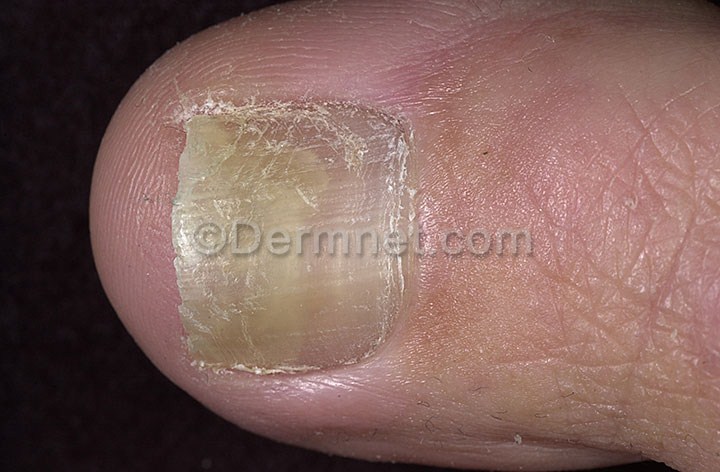
Disease: Nail Fungus and other Nail Disease